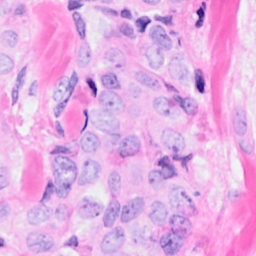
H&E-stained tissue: Breast